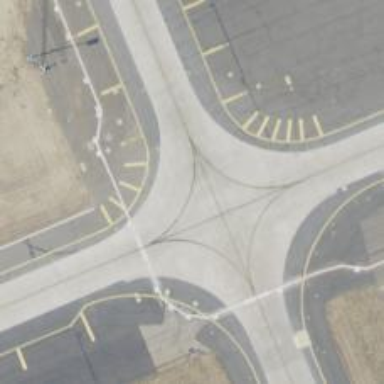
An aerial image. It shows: Image of taxiway at airport.